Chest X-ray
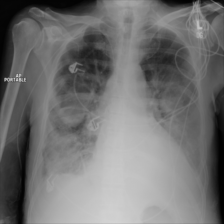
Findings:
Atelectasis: positive
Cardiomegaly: negative
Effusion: positive
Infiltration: negative
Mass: positive
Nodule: negative
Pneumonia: negative
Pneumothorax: negative
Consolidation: negative
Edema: negative
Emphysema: negative
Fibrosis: negative
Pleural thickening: negative
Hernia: negative